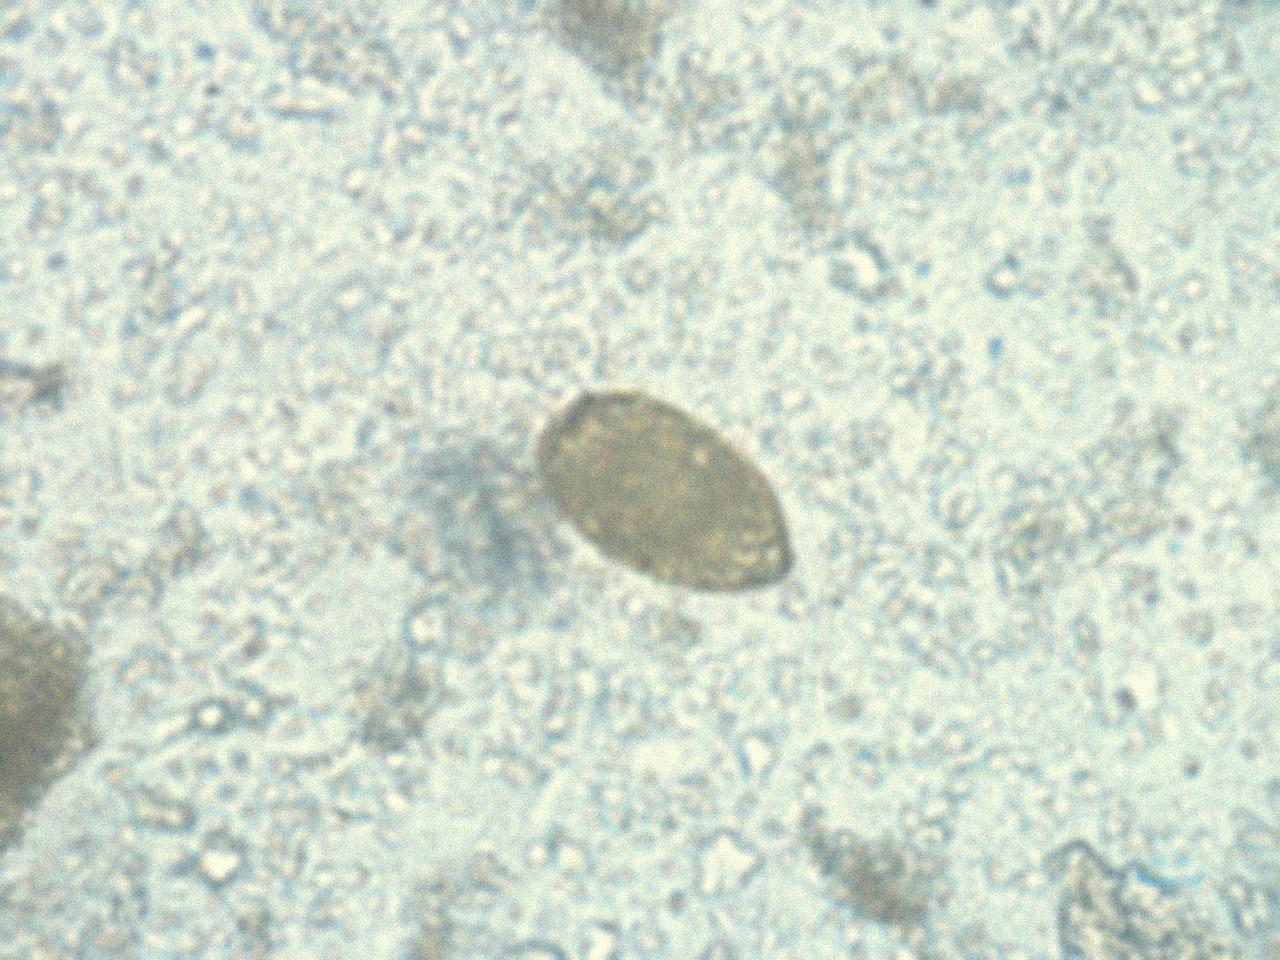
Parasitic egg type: Paragonimus spp